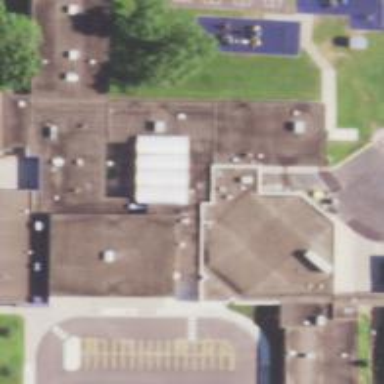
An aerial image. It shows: School building.